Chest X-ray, PA view. Patient: 61 years old, sex M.
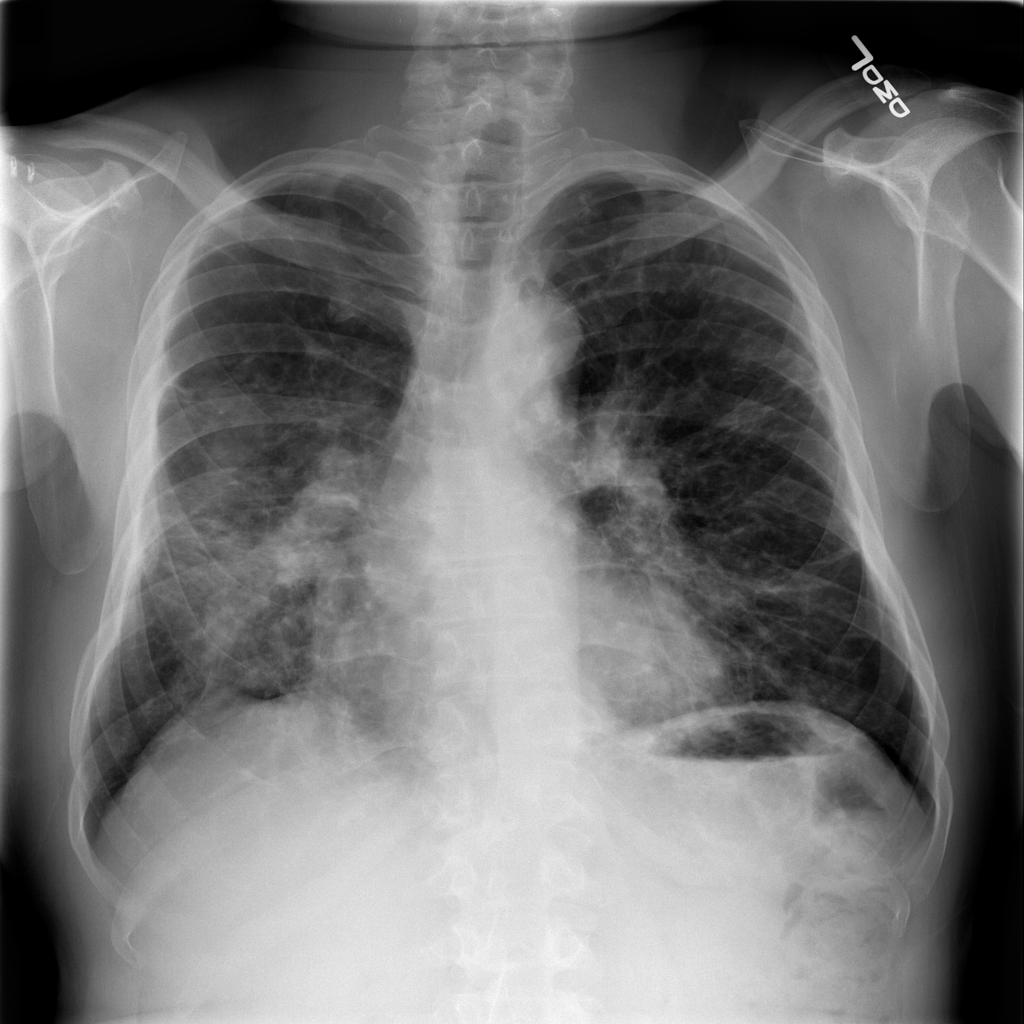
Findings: Fibrosis, Mass